Field crop: maize
Growth stage: 2
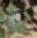
Species: chenopodium